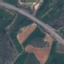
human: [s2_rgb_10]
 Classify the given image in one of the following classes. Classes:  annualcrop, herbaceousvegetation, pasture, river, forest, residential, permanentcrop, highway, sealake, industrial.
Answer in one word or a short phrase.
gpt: Highway